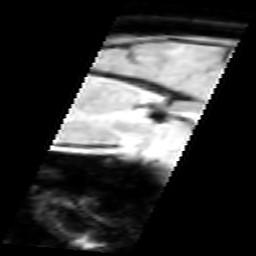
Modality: inplaneT2
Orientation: sagittal
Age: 24
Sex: male